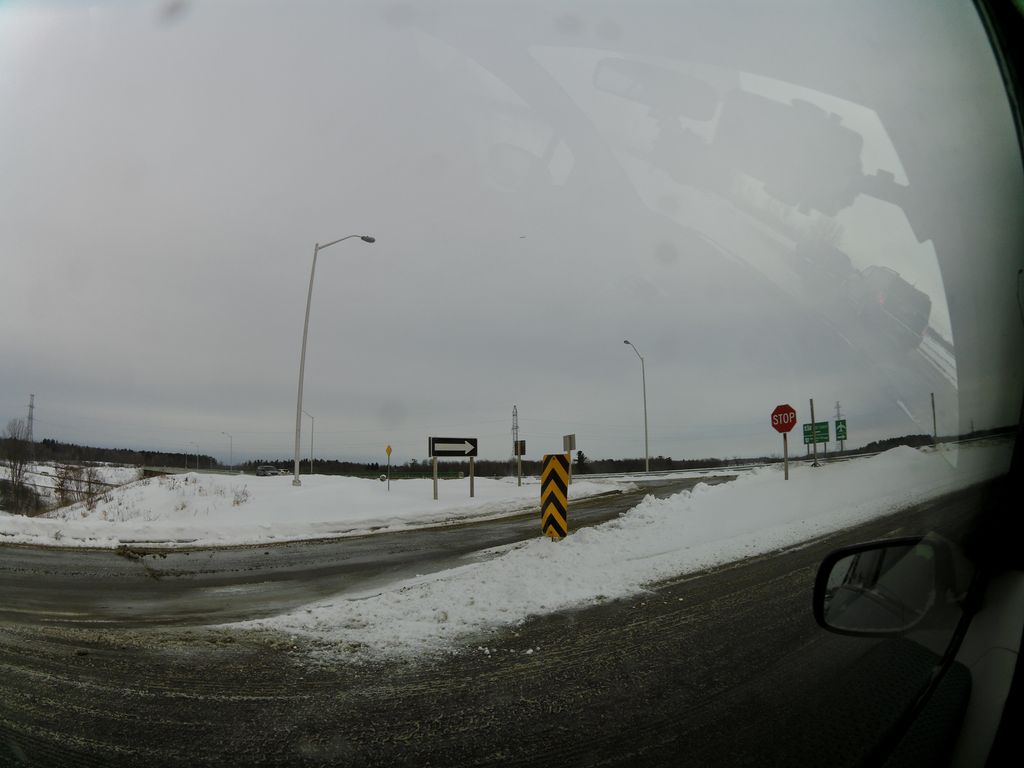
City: ottawa-gatineau